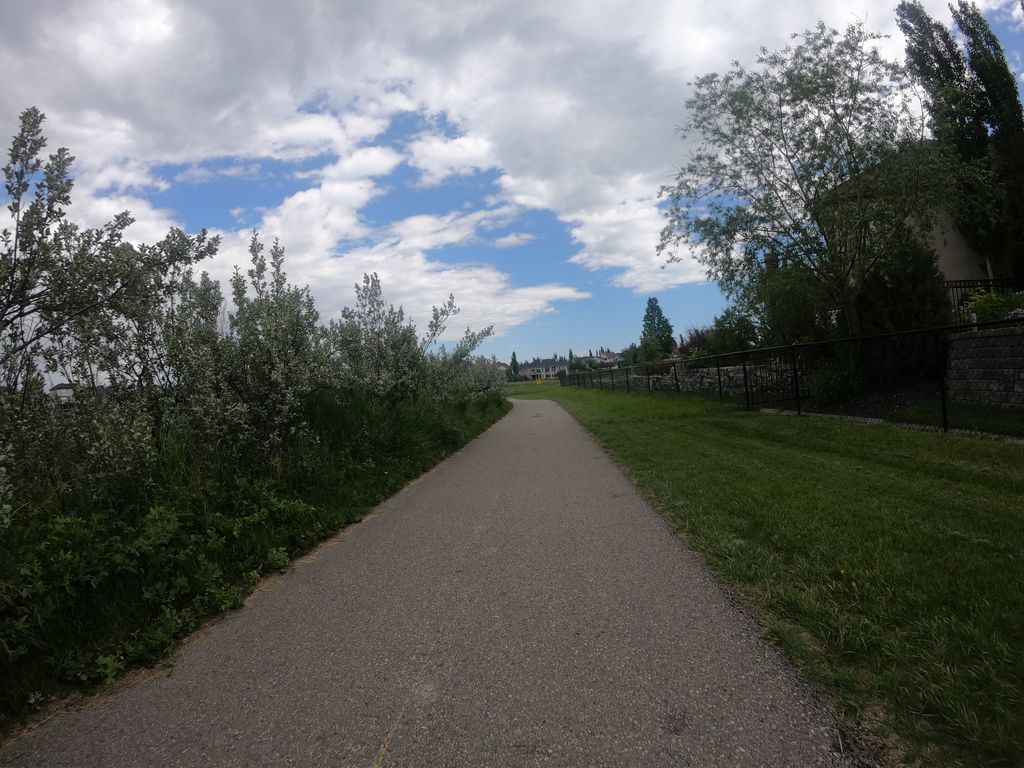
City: calgary